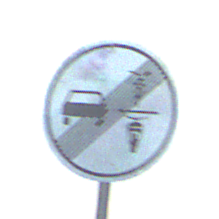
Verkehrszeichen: EndeVerbotUeberholenEinspurigeFahrzeuge
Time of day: SunriseSunset
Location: Outdoor (RoadRail)
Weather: PartlyCloudy
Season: NotSpecified
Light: Natural